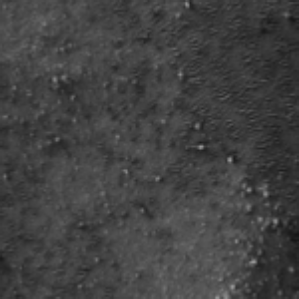
Label: frost